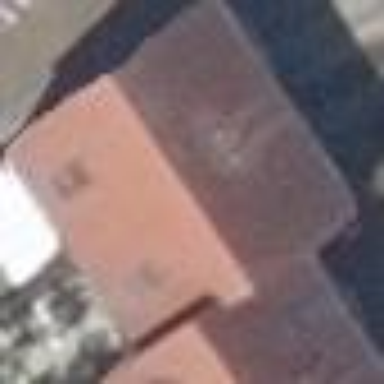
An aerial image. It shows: Residential building.